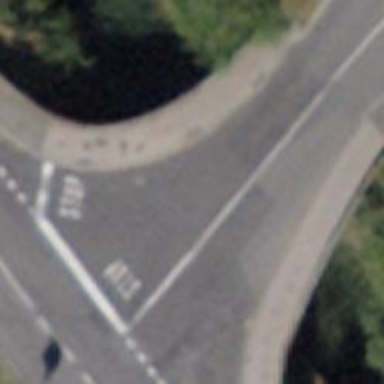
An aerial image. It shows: Uncontrolled road crossing.